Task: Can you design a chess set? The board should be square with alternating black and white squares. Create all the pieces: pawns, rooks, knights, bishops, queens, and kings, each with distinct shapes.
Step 4232:
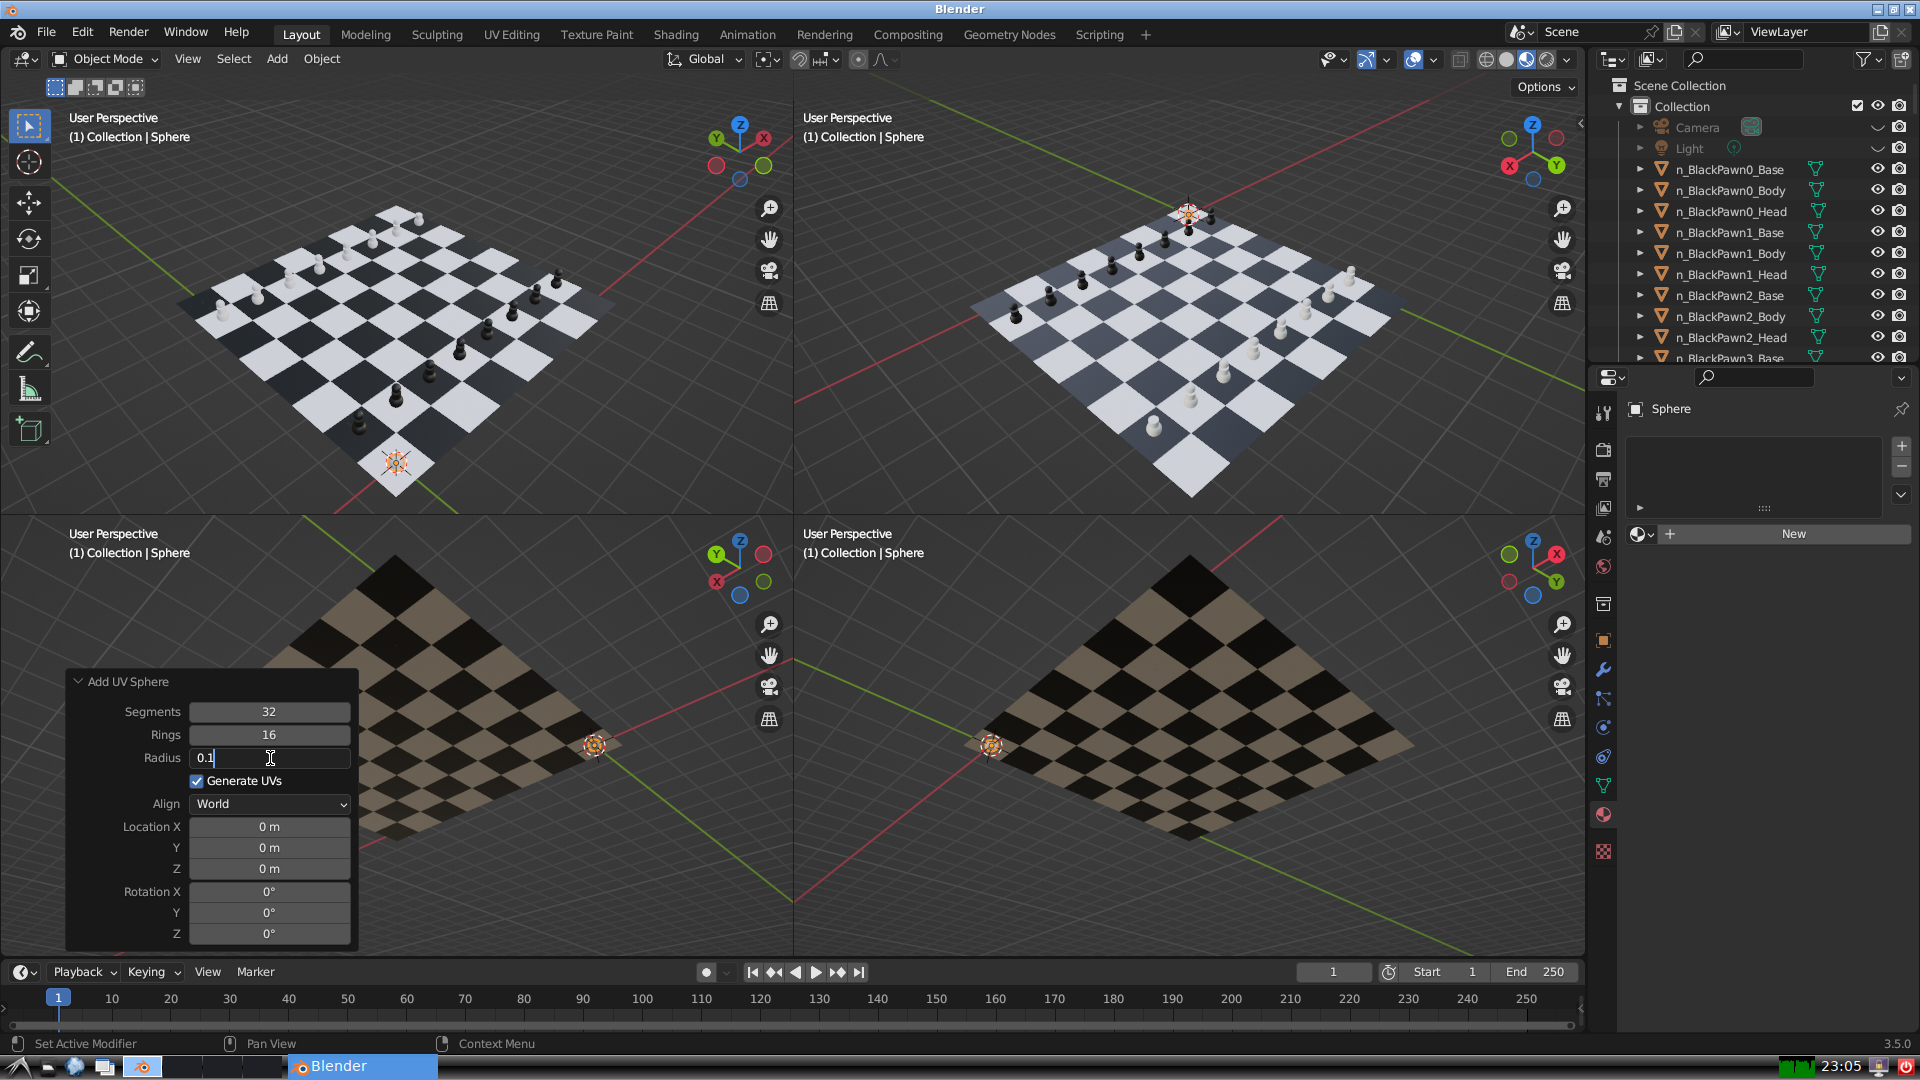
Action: {"key_press": ['Return']}